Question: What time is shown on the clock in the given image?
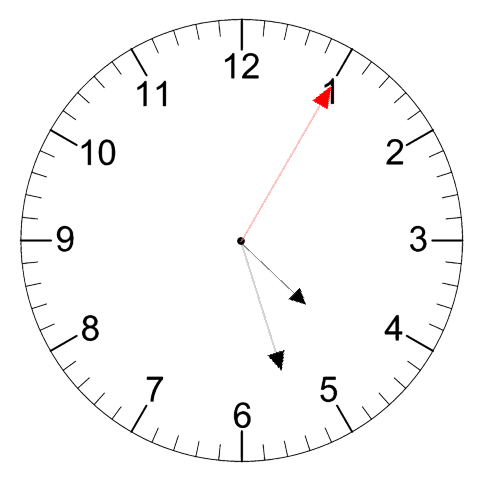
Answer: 04:27:05